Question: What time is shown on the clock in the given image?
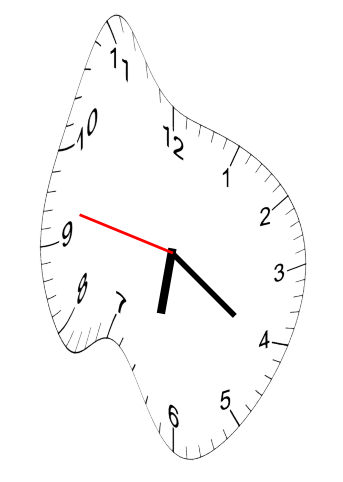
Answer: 06:20:47